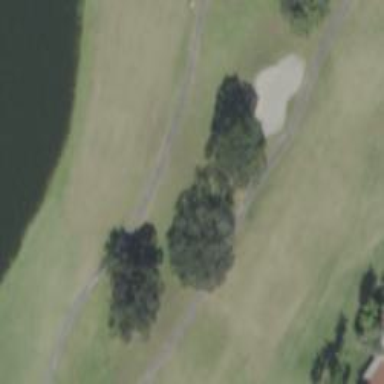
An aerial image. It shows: Path designated for golf carts.